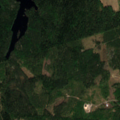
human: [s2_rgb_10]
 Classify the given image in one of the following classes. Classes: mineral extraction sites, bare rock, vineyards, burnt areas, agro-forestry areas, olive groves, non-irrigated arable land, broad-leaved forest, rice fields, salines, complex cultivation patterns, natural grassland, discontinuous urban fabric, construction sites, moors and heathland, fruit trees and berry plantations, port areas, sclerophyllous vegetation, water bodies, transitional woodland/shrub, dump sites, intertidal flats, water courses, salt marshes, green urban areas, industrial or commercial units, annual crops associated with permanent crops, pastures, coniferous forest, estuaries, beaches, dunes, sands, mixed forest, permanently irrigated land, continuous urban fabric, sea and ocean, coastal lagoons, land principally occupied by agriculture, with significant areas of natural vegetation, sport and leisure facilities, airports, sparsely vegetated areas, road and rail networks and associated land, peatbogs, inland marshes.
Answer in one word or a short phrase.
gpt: coniferous forest, mixed forest, water bodies